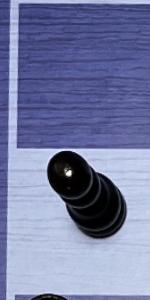
Label: Pawn_Black